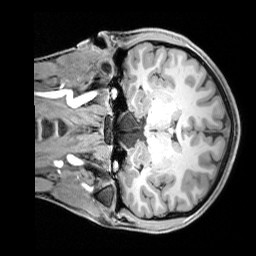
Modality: T1w
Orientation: coronal
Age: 20
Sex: female
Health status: healthy
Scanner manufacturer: siemens
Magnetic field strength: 3 T
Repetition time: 1.65 s
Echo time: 0.00182 s